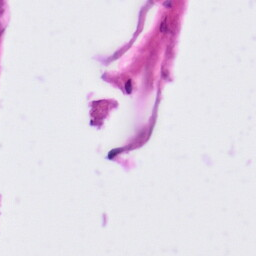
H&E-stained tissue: Tonsil